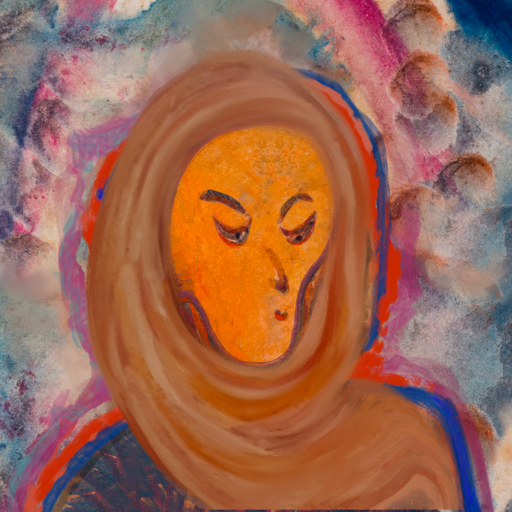
Background: Rupkatha, Head And Neck Side: Hypocrite_w_Hair, Face Side: Hypocrite, Bust: In_The_Sun, Hair Side: Experience, Head Accessory: Pious_Lady_Scarf, Second Necklace: Blank, Necklace: Blank, Baby: Blank